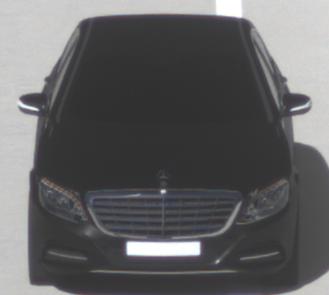
Make: Mercedes-Benz
Model: S 400 HYBRID
Detailed model: S-Class (222) Limousine
Model produced from: 2013/05
Model produced until: 2015/04
Doors: 4
Color: black
Road condition: dry road
Daytime: morning or afternoon
Contrast: high contrast